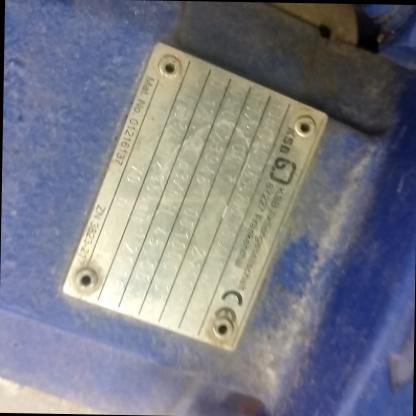
Klasa: tabliczka-znamionowa